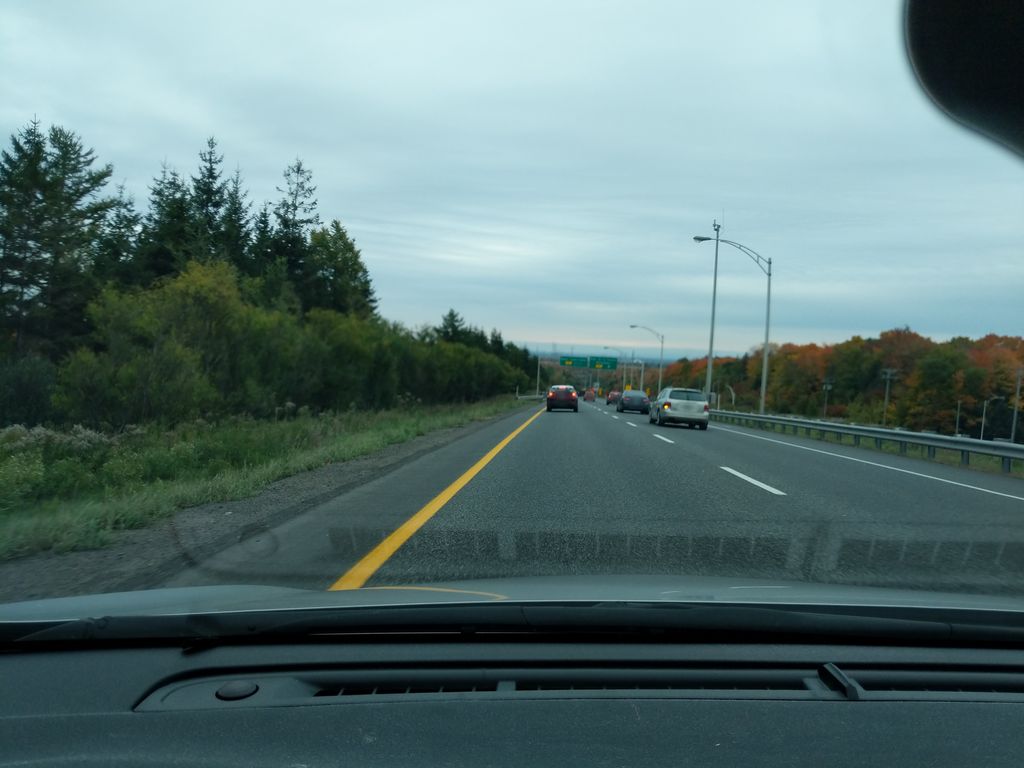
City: quebec_city